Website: bh-photo
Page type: account-dashboard
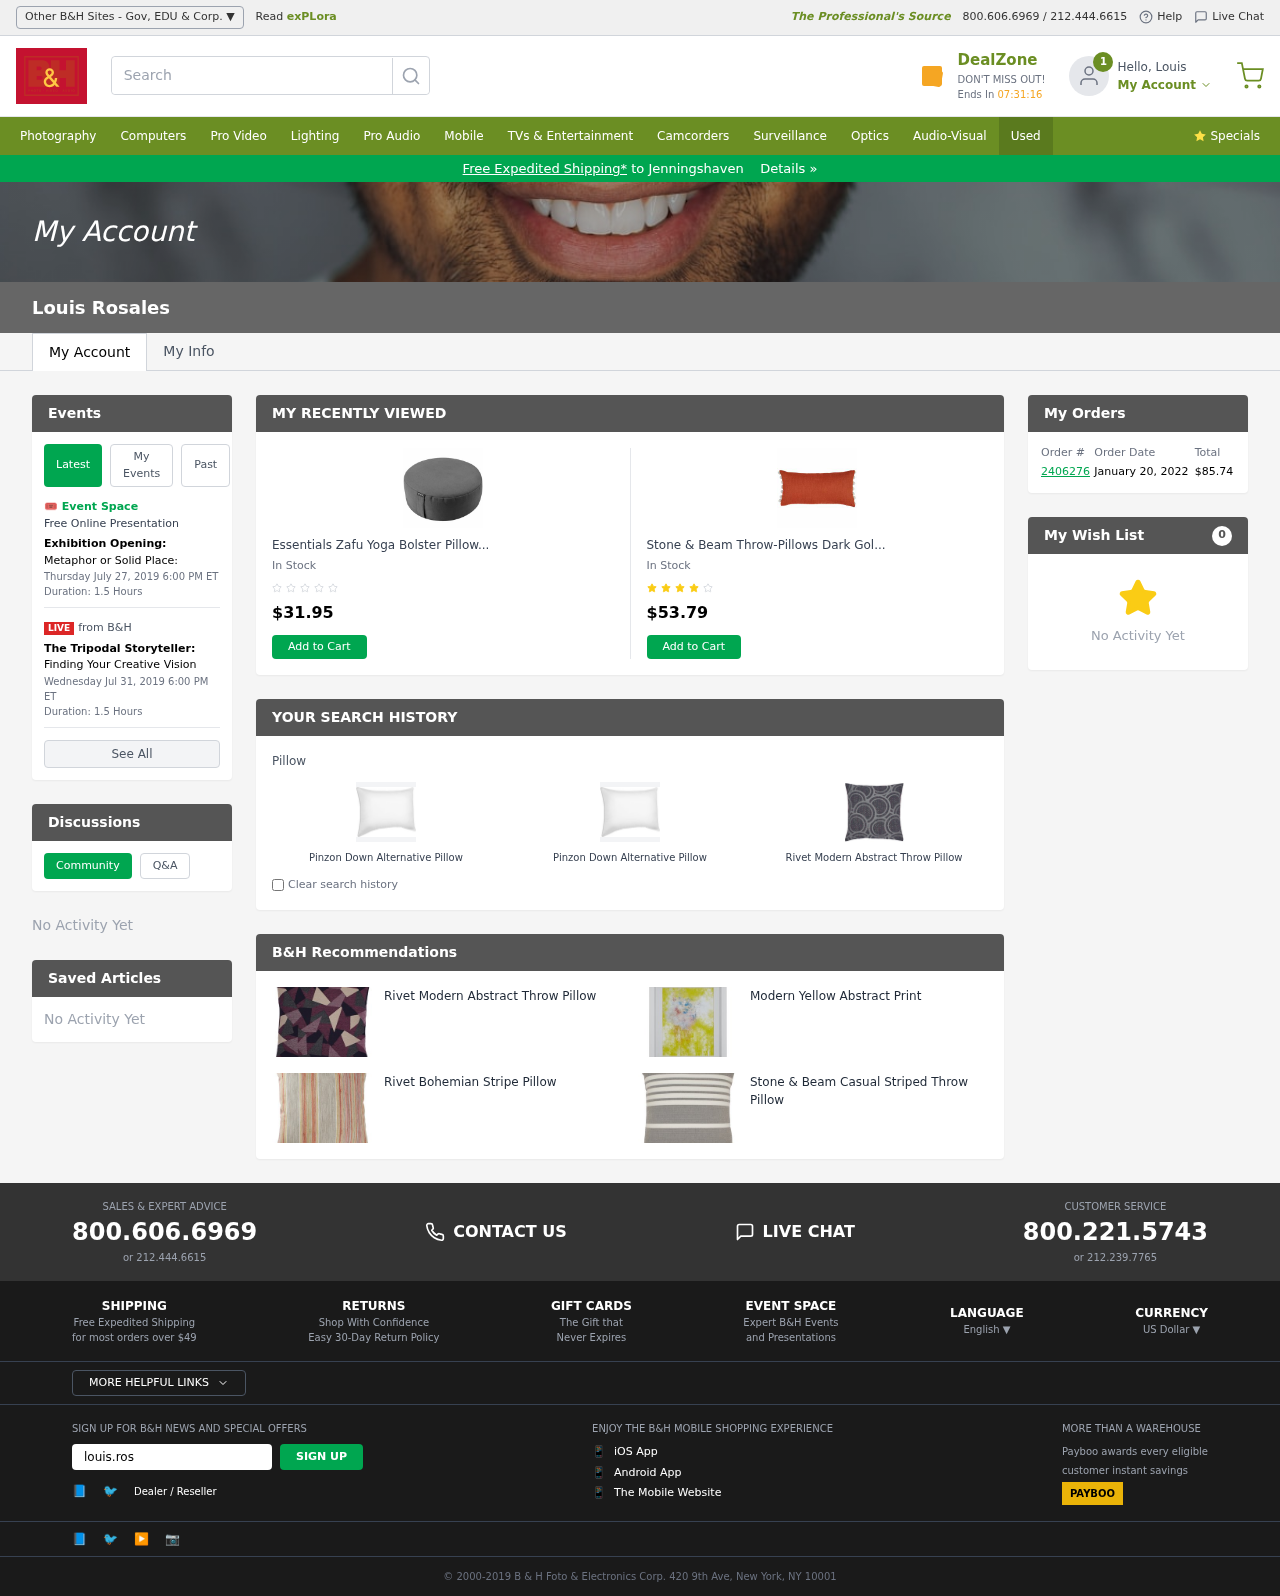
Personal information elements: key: PII_CITY
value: Jenningshaven
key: PII_EMAIL
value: louis.rosales@hotmail.com
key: PII_FIRSTNAME
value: Louis
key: PII_FULLNAME
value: Louis Rosales
Product elements: key: PRODUCT1_NAME
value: Essentials Zafu Yoga Bolster Pillow (Grey)
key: PRODUCT1_PRICE
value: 31.95
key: PRODUCT2_NAME
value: Stone & Beam Throw-Pillows Dark Gold York
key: PRODUCT2_PRICE
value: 53.79
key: PRODUCT3_ITEM_CATEGORY
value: Pillow
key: PRODUCT3_NAME
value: Pinzon Down Alternative Pillow
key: PRODUCT4_NAME
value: Pinzon Down Alternative Pillow
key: PRODUCT5_NAME
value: Rivet Modern Abstract Throw Pillow
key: PRODUCT6_NAME
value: Rivet Modern Abstract Throw Pillow
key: PRODUCT7_NAME
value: Modern Yellow Abstract Print
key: PRODUCT8_NAME
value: Rivet Bohemian Stripe Pillow
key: PRODUCT9_NAME
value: Stone & Beam Casual Striped Throw Pillow
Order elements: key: ORDER_ID
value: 2406276
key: ORDER_DATE
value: January 20, 2022
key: ORDER_TOTAL
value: $85.74
Other elements: key: WISHLIST_COUNT
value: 0